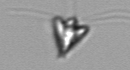
Label: Pyramimonas_longicauda